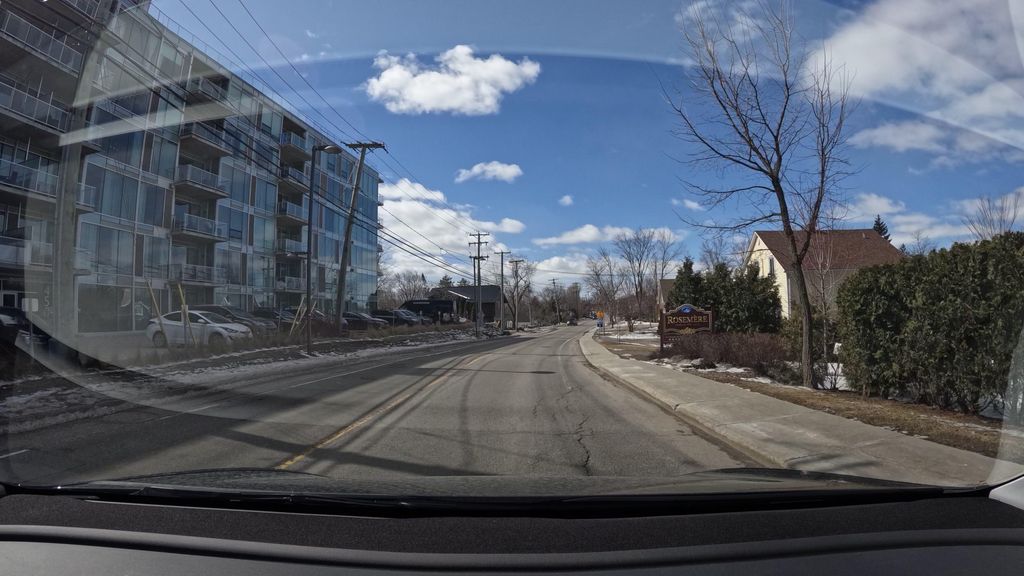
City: montreal